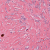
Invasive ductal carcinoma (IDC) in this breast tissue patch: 0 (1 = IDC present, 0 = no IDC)